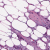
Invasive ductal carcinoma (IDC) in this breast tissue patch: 1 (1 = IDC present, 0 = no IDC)